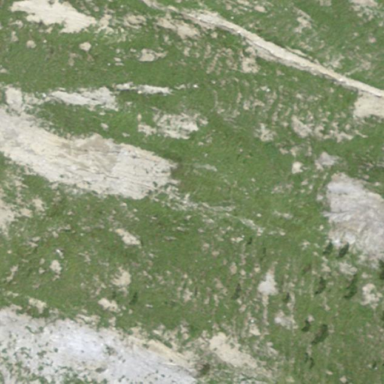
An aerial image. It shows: Scree landscape.